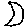
Label: moon